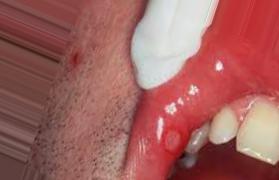
Condition: Mouth Ulcer